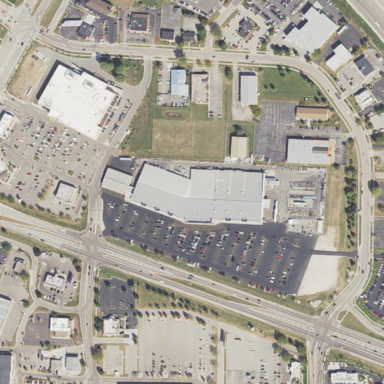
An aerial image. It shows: Retail area.